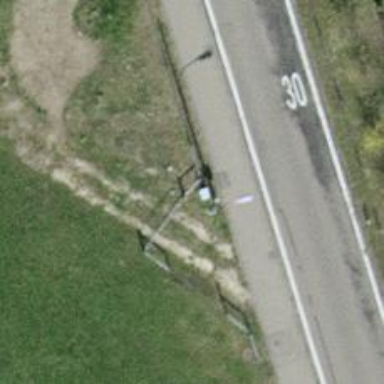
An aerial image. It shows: Street cabinet used for power utility.